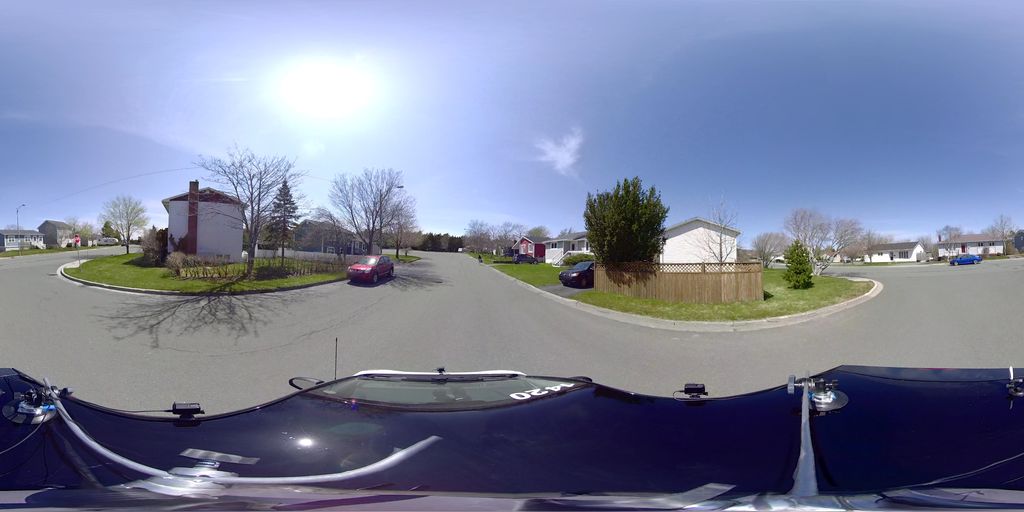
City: st_johns